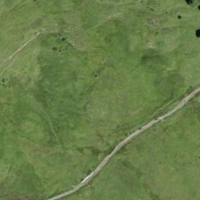
EUNIS habitat code: 23
Species observed at this site:
Geum rivale